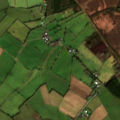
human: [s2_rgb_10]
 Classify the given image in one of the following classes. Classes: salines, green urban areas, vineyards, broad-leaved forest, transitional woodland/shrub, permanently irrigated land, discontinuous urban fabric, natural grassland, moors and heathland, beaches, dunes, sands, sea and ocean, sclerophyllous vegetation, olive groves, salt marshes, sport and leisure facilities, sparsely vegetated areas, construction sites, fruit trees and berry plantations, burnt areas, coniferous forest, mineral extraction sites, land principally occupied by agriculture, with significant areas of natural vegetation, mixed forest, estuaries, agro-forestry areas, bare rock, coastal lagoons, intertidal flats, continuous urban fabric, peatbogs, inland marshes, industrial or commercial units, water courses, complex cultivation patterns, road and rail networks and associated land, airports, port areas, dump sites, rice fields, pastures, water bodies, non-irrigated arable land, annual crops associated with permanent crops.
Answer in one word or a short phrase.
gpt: pastures, peatbogs